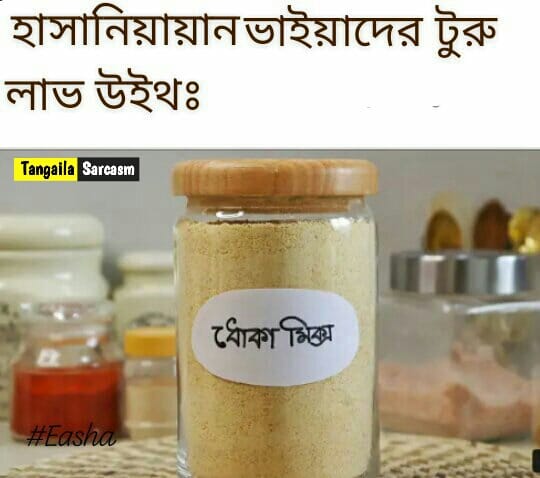
Caption: হাসানিয়ায়ান ভাইয়াদের টুরু লাভ উইথঃ   ধোকা মিক্স
Label: non-hate